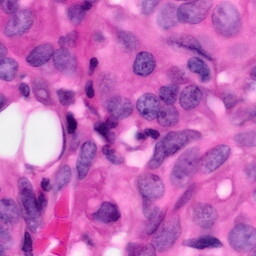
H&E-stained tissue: Pancreatic